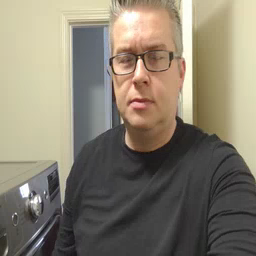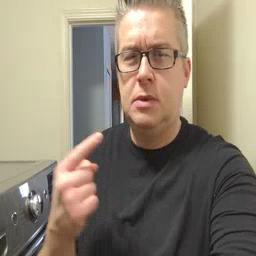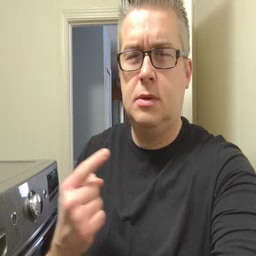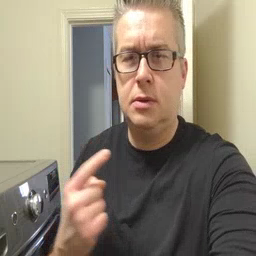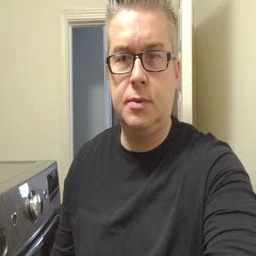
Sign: owie